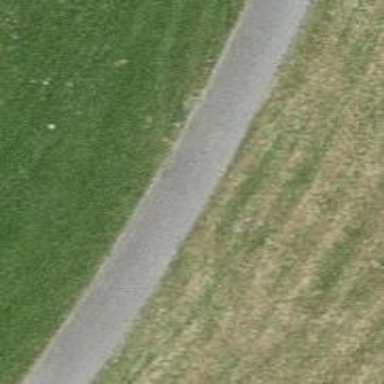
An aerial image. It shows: Unpaved track with grade2 track type.